Question: The figure describes the ball exchange problem. The white ball can exchange positions with the adjacent colored balls in the 4-neighborhood. The target state is that all balls are arranged in the order of red, blue, green, and yellow from the upper left corner in the order of rows first and columns. How many exchanges are needed?
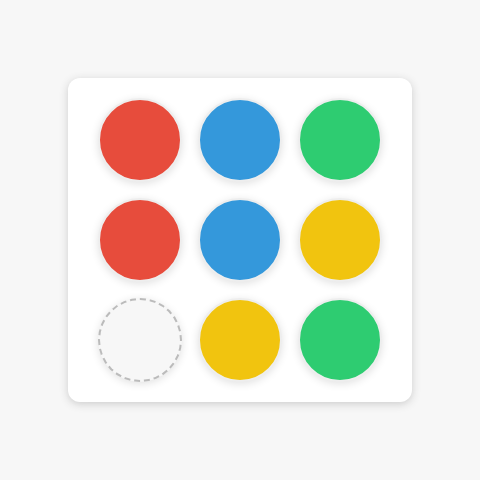
Answer: 10